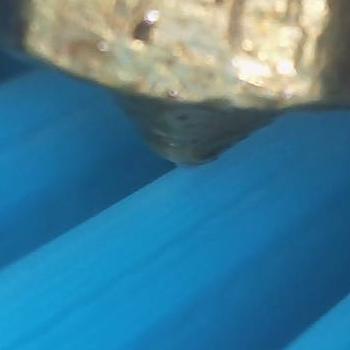
Flow rate: 74%